Question: I'm trying to develop a Glassware that will embed ZXing for some scanning. The barcode scanned will be available as an Intent result in my Activities, and I'll handle it. As I want offline functionnality, I can't use BarcodeEye, which can't be launched without a Wi-Fi connection on my glass. (I have a "no Network Connectivity" alert when I launch it)
Because I'm working on Eclipse ADT, and because all the new releases of ZXing are made with Maven (which is not compatible with ADT, sadly), I'm using the 3.0.0 version.
I've downloaded the core-3.0.0.jar from the Central Maven Repo, and the "Android" project from Github, release 3.0.0.
When I build this (the Android project from ZXing) apk and make it run on my glass, I have two cases:
- -

I have absolutely no idea of where it could come from, and it would take me a whole lot of time to dig into ZXing source code to find the solution. That's why I'm asking your help here.
BTW, from what I experimented, this is the actual image stripped off the camera, and not a display glitch. Because I tried to scan a barcode, that I put right in front of the glasses, and nothing happened.
Otherwise, the camera works well when I use it to take a simple picture.
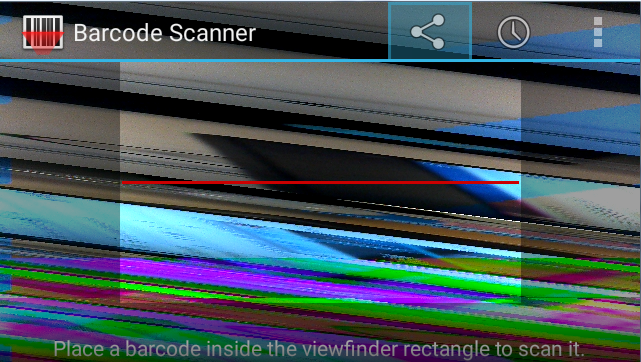
Answer: The issue with this is actually the refresh rate for the camera. By default the camera is initialized to high for the screen to be set correctly. You actually have to manually set the refresh rate to fix this. You will have to modify any camera library you bring in to initialize the camera with these parameters
'''
Camera.Parameters parameters = mCamera.getParameters();
parameters.setPreviewFpsRange(30000, 30000);
parameters.setPreviewSize(640,360);
mCamera.setParameters(parameters);
'''
and that should fix your preview for you.